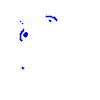
Particle: electron